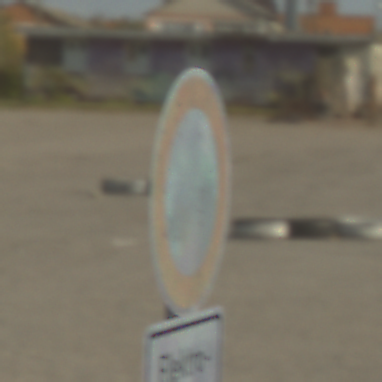
Verkehrszeichen: VerbotFahrzeugeAllerArt
Zusatzzeichen unten: BesondereFahrzeugeUndTransportgueter11
Umgebung: Outdoor, RoadRail
Tageszeit: MorningAfternoon
Wetter: PartlyCloudy
Licht: Natural
Jahreszeit: NotSpecified
Kontrast: HighContrast